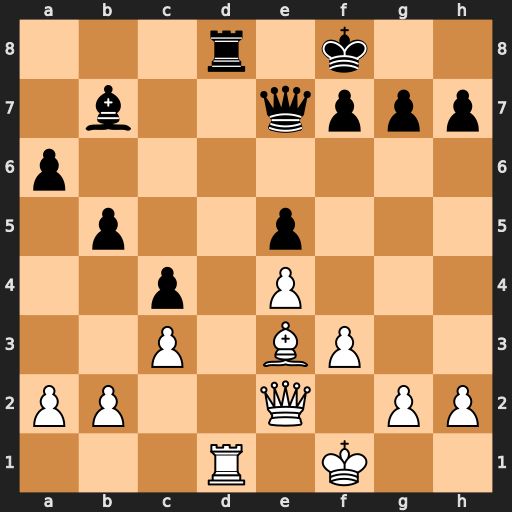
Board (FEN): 3r1k2/1b2qppp/p7/1p2p3/2p1P3/2P1BP2/PP2Q1PP/3R1K2
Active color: w
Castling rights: -
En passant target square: -
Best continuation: Bc5 Qxc5 Rxd8+